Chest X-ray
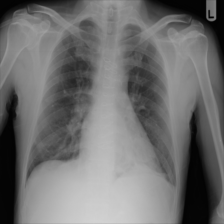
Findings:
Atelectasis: positive
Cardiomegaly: negative
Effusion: negative
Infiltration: positive
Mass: negative
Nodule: negative
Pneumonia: negative
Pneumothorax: positive
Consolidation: negative
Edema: negative
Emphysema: negative
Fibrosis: negative
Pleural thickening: negative
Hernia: negative